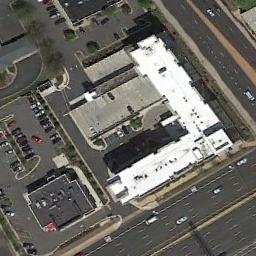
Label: commercial_area